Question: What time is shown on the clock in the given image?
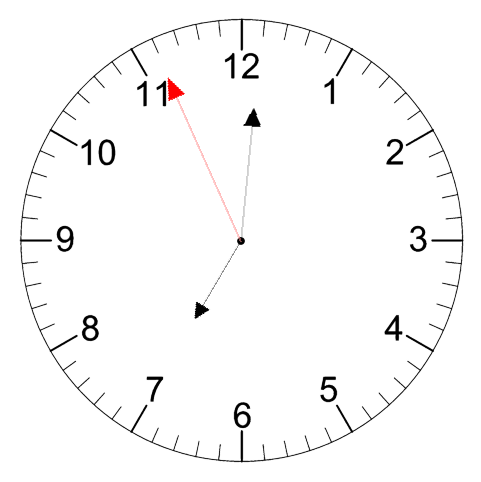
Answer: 07:00:56